Field crop: maize
Growth stage: 1
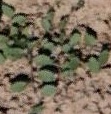
Species: convolvulus